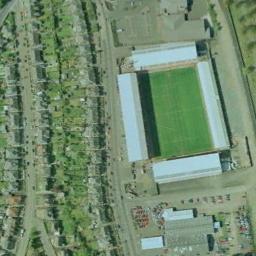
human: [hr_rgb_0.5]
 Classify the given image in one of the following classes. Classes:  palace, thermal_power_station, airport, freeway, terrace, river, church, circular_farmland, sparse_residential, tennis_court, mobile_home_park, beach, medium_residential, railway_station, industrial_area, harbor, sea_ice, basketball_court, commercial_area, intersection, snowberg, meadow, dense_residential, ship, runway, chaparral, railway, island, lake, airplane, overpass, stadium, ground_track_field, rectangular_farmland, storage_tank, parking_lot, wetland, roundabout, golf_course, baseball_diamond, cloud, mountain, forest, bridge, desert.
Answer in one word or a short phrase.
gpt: stadium